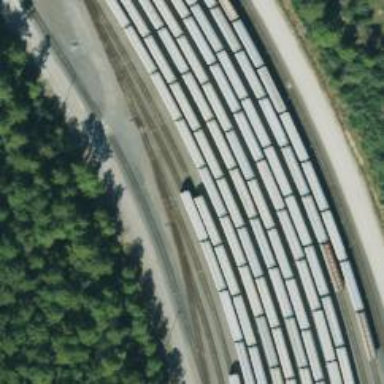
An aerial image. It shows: Railway siding for service.